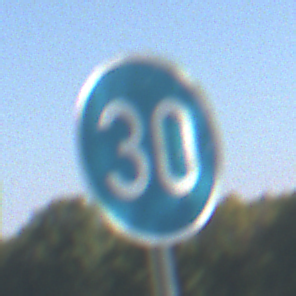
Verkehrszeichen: VorgeschriebeneMindestgeschwindigkeit
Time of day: Midday
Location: Outdoor (Nature)
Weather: Clear
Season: NotSpecified
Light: Natural